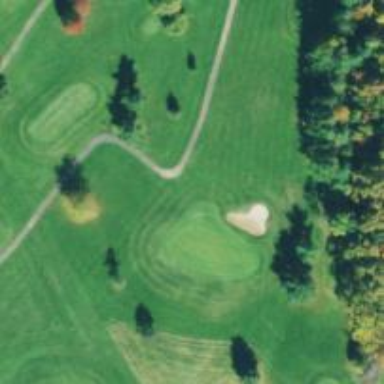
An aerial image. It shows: Golf hole.